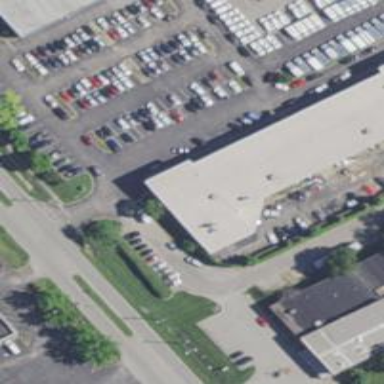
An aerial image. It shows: Building.